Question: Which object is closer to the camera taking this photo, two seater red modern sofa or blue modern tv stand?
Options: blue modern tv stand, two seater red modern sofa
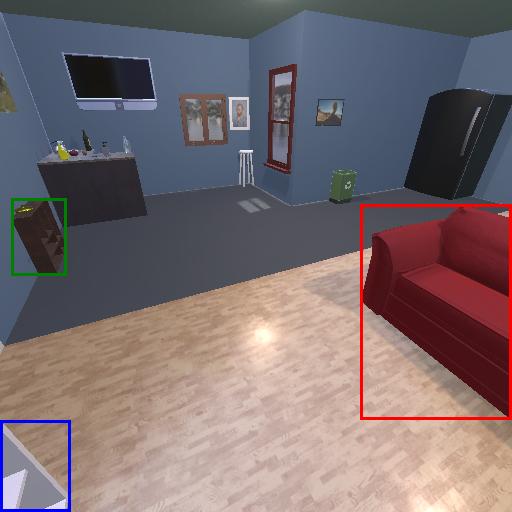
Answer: blue modern tv stand